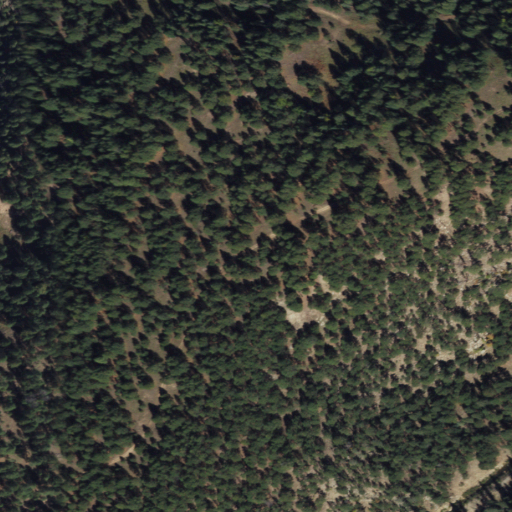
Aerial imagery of cliff(s) in Arizona named Alcatraz Point containing only evergreen forest